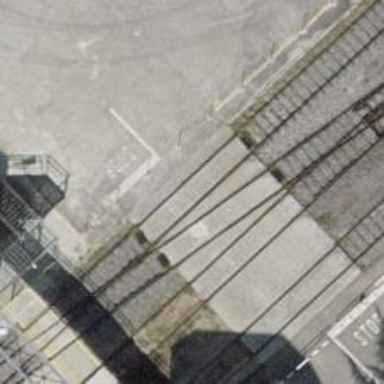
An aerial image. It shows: Railway level crossing.